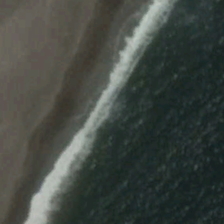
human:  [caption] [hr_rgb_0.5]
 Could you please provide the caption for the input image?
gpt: yellow beach is near a piece of green ocean with a line of white wave .

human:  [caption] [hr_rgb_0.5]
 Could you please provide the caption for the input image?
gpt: yellow beach is near a piece of green ocean with a line of white wave .

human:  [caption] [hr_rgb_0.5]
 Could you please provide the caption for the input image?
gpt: yellow beach is near a piece of green ocean with a line of white wave .

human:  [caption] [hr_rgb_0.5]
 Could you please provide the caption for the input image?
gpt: yellow beach is near a piece of green ocean with a line of white wave .

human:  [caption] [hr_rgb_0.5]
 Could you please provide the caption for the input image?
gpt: yellow beach is near a piece of green ocean with a line of white wave .